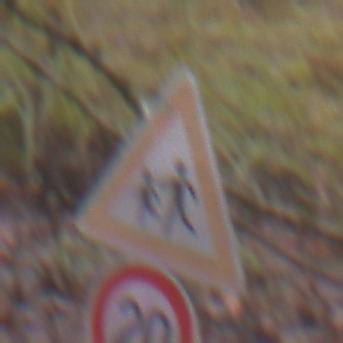
Verkehrszeichen: KinderRechts
Zusatzzeichen unten: Geschwindigkeit20
Umgebung: Outdoor, Nature
Tageszeit: Midday
Wetter: Overcast
Licht: Natural
Jahreszeit: Autumn
Kontrast: LowContrast